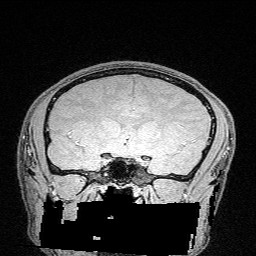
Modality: FLASH
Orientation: sagittal
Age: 26
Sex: male